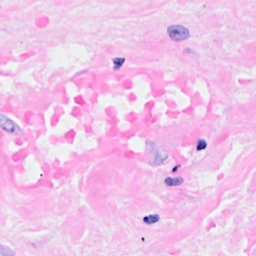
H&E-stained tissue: Breast